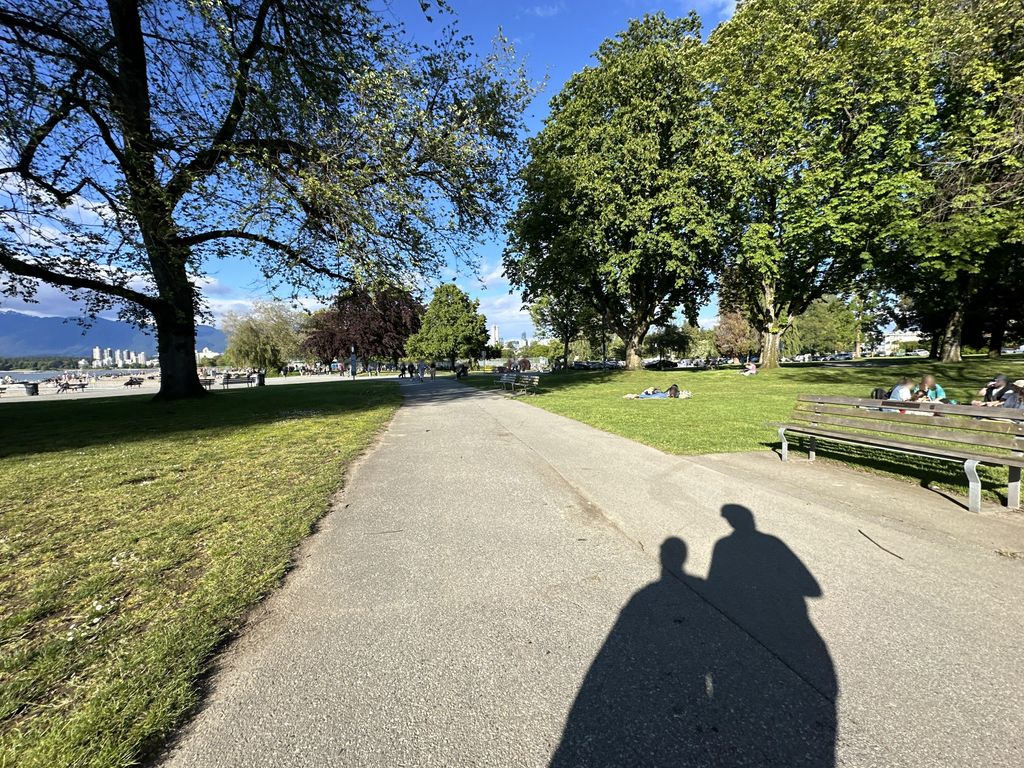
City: vancouver